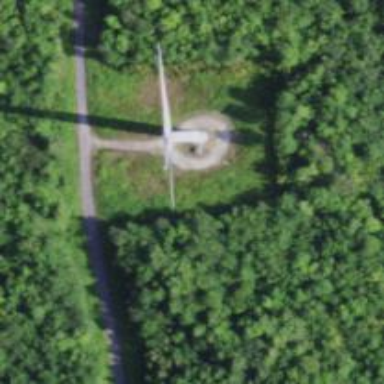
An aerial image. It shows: Wind generator in the form of horizontal axis wind turbine.